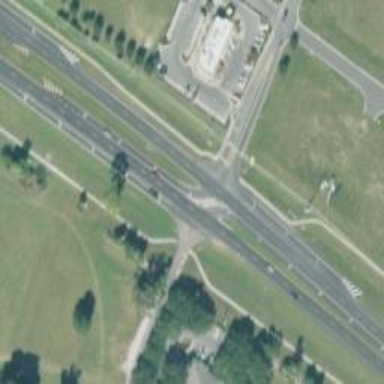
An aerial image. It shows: Trunk link highway.